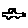
Label: car